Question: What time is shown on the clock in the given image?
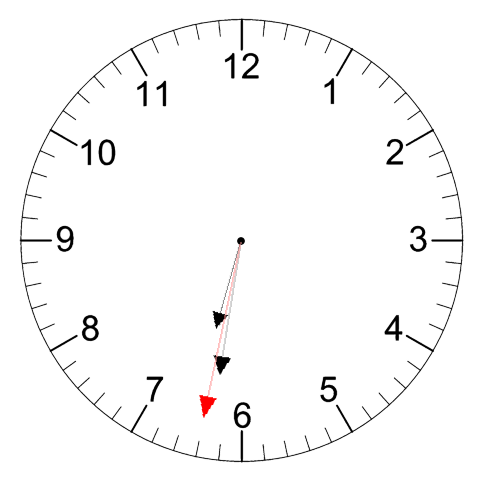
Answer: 06:31:32